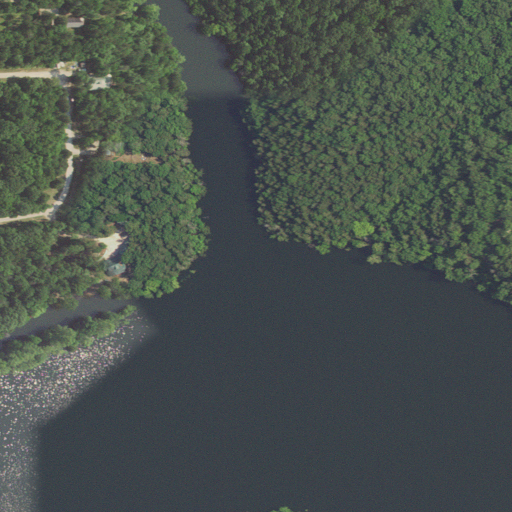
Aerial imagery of valley in Missouri named Garner Hollow containing open water, deciduous forest, mixed forest, open development, evergreen forest, low intensity development, herbaceous wetlands, grassland, and woody wetlands